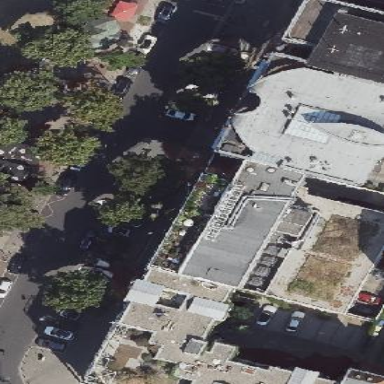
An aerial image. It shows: Commercial building.